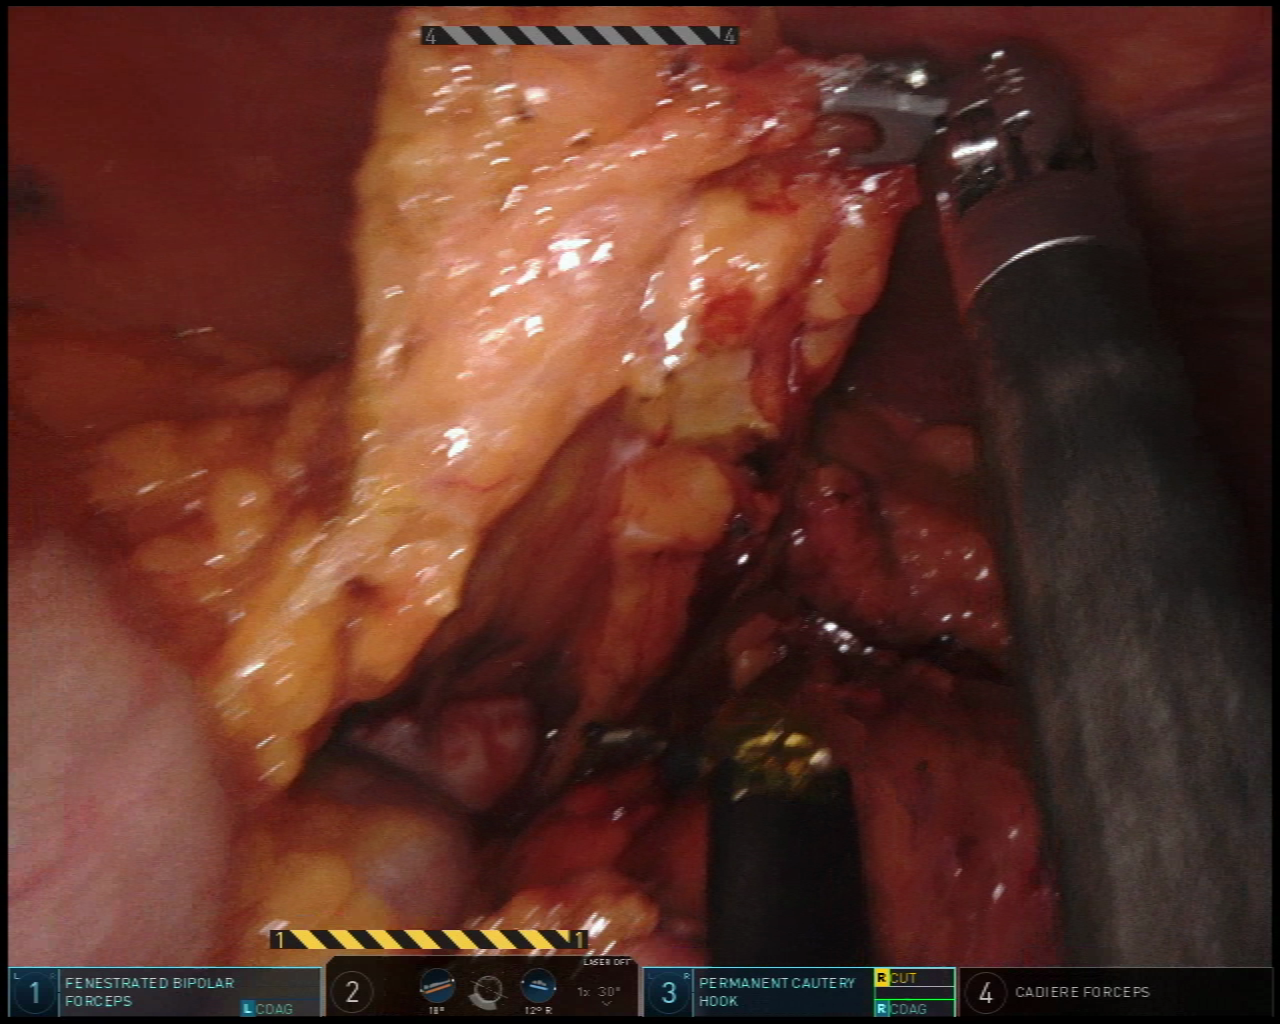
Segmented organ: stomach
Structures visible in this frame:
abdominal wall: yes
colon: yes
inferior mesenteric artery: no
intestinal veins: no
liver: no
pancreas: no
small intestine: no
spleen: no
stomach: yes
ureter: no
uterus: no
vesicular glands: no